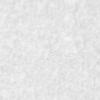
Label: no_change